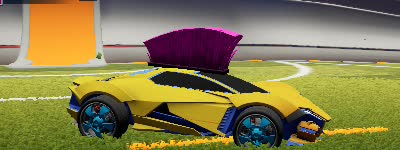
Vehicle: werewolf